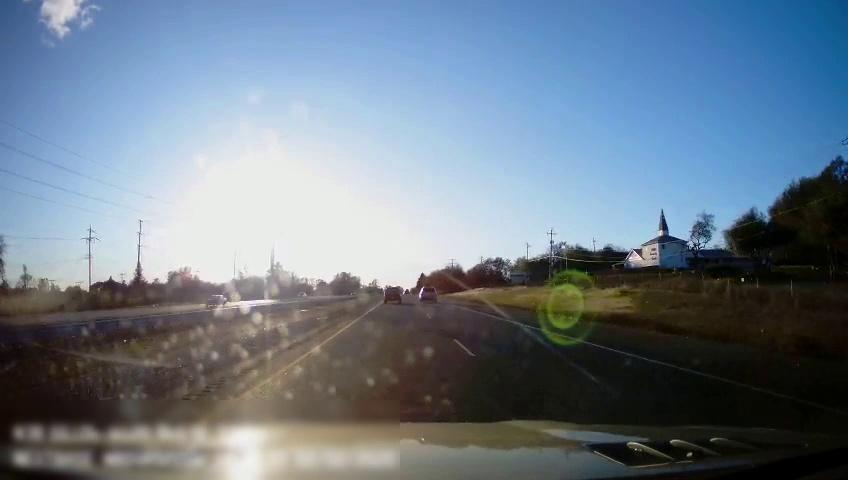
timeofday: Day
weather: Sunny
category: Drivable Space
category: Drivable Space
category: Vehicles | Truck
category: Vehicles | SUV
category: Vehicles | Truck
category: Lanes | Current Lane
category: Lanes | Current Lane
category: Lanes | Alternate Lane